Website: bh-photo
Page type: payment
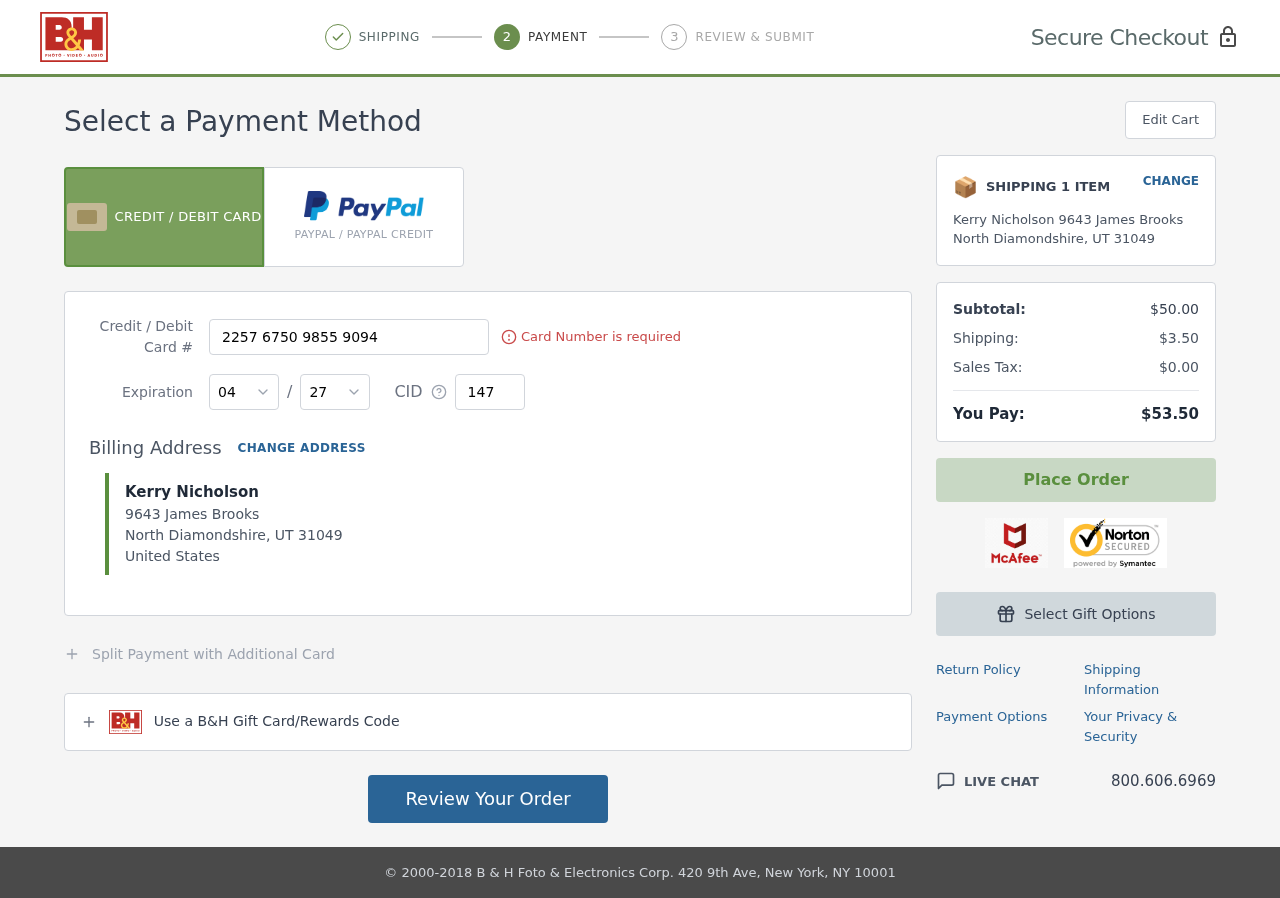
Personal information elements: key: PII_CARD_CVV
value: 147
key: PII_CARD_EXPIRY_MONTH
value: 04
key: PII_CARD_EXPIRY_YEAR
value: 27
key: PII_CARD_NUMBER
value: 2257 6750 9855 9094
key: PII_CITY
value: North Diamondshire
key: PII_COUNTRY
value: United States
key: PII_FULLNAME
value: Kerry Nicholson
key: PII_POSTCODE
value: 31049
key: PII_STATE_ABBR
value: UT
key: PII_STREET
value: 9643 James Brooks
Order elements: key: ORDER_NUM_ITEMS
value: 1
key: ORDER_SUBTOTAL
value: $50.00
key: ORDER_SHIPPING_COST
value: $3.50
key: ORDER_TAX
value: $0.00
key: ORDER_TOTAL
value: $53.50